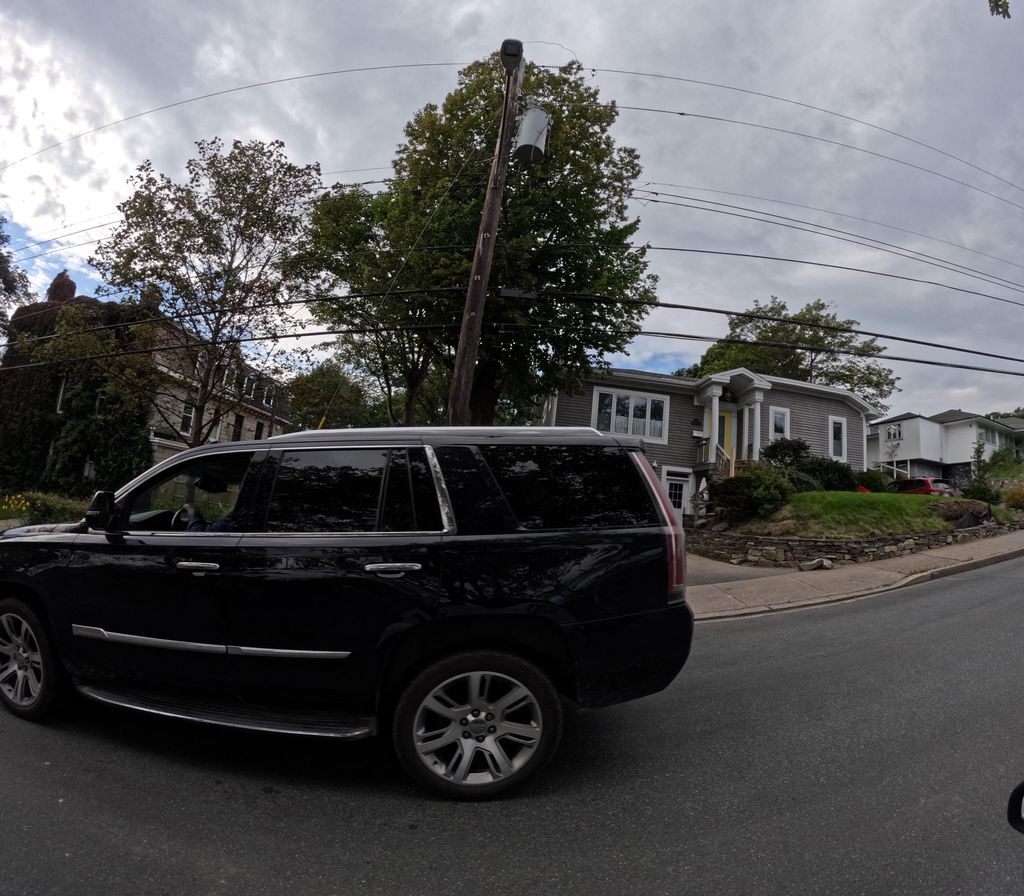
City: st_johns